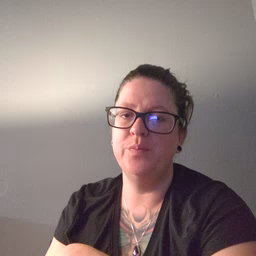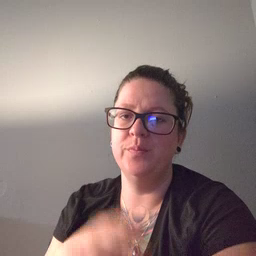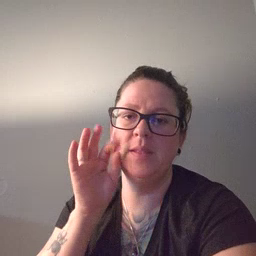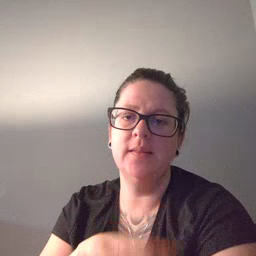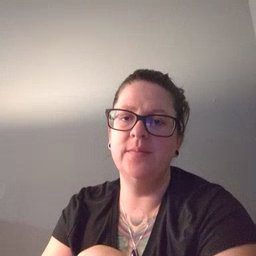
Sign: bee